Field crop: maize
Growth stage: 2
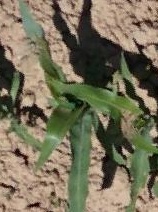
Species: maize